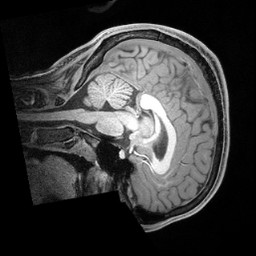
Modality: T1w
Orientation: sagittal
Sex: male
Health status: ill
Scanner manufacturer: siemens
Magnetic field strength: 3 T
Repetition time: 2.4 s
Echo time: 0.00201 s